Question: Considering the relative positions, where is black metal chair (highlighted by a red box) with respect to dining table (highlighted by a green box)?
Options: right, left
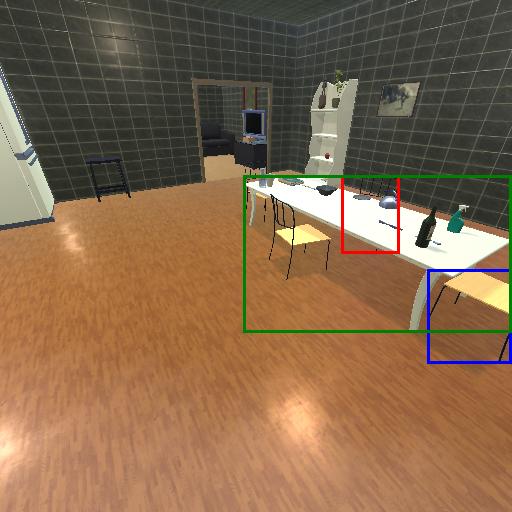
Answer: right